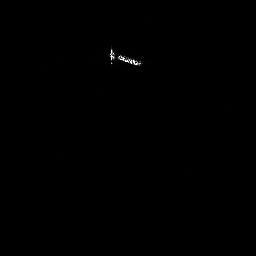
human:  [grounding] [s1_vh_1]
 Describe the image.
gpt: In the satellite image, there is  <ref>1 medium ship </ref> <box>[[41, 17, 55, 26, 0]]</box> located at top.